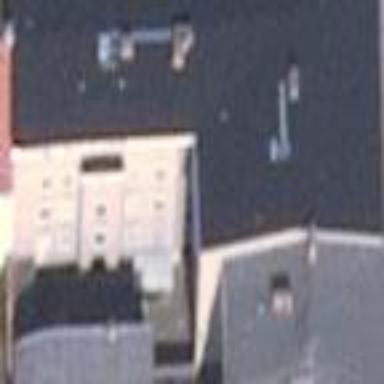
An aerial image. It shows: Gabled roof on building that houses apartments.